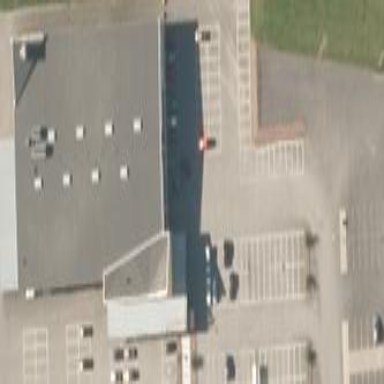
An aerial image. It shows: View of supermarket building.